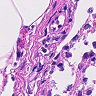
Metastatic tissue present: no